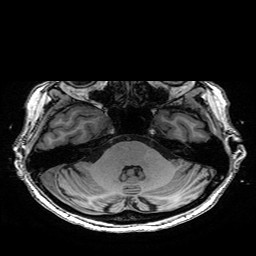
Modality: T1w
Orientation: coronal
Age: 69
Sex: female
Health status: healthy
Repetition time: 2.53 s
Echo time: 0.0034 s